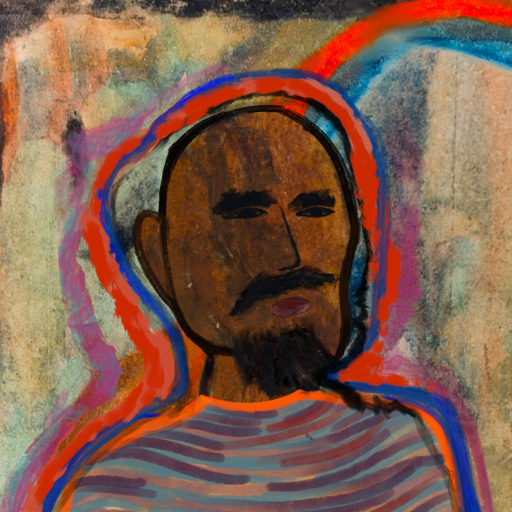
Background: Childish, Head And Neck Side: Mosgoul, Face Side: Mosgoul, Bust: Experience, Hair Side: Experience, Head Accessory: Blank, Second Necklace: Blank, Necklace: Blank, Baby: Blank